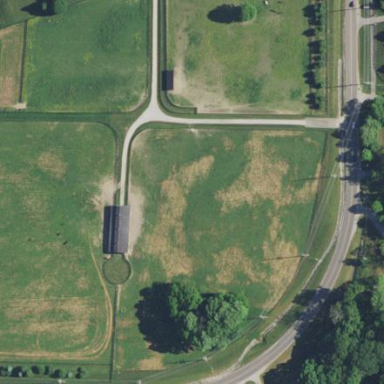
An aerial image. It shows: Grassy equestrian pitch for leisure land activities.